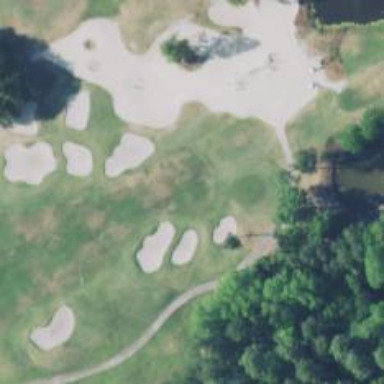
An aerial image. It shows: View of golf hole.